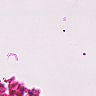
Metastatic tissue present: no